Question: Am trying to insert several columns into my database using the following insert query from C# but it throws the exception somehow somewhere and my guess is there are no values provided for insertion. i just want to confirm that and find out how i can fix the insert statement. i have a picture below that displays what is passed into the parameters at runtime. i used a break point to get this info.
need your expertise at this one...thanks
'''
if (Page.IsValid)
{
DateTime exhibitDate = DateTime.Now;
int caseid = Convert.ToInt32(CaseIDDropDownList.SelectedItem.Text);
string exhibittype = exhibitTypeTextBox.Text.ToString();
string storedloc = storedLocationTextBox.Text.ToString();
string offid = DropDownList1.SelectedItem.Text.ToString();
Stream imgStream = exhibitImageFileUpload.PostedFile.InputStream;
int imgLen = exhibitImageFileUpload.PostedFile.ContentLength;
byte[] imgBinaryData = new byte[imgLen];
int n = imgStream.Read(imgBinaryData,0,imgLen);
try
{
SqlConnection connections = new SqlConnection(strConn);
SqlCommand command = new SqlCommand("INSERT INTO Exhibits (CaseID, ExhibitType, ExhibitImage, DateReceived, StoredLocation, InvestigationStatus, OfficerID, SuspectID, InvestigatorID, ManagerID, AdminID ) VALUES (@CaseID, @ExhibitType, @ExhibitImage, @DateReceived, @StoredLocation, @InvestigationStatus, @OfficerID, @SuspectID, @InvestigatorID, @ManagerID, @AdminID)", connections);
SqlParameter param0 = new SqlParameter("@CaseID", SqlDbType.Int);
param0.Value = caseid;
command.Parameters.Add(param0);
SqlParameter param1 = new SqlParameter("@ExhibitType", SqlDbType.NText);
param1.Value = exhibittype;
command.Parameters.Add(param1);
SqlParameter param2 = new SqlParameter("@ExhibitImage", SqlDbType.Image);
param2.Value = imgBinaryData;
command.Parameters.Add(param2);
SqlParameter param3 = new SqlParameter("@DateReceived", SqlDbType.SmallDateTime);
param3.Value = exhibitDate;
command.Parameters.Add(param3);
SqlParameter param4 = new SqlParameter("@StoredLocation", SqlDbType.NText);
param4.Value = storedloc;
command.Parameters.Add(param4);
SqlParameter param5 = new SqlParameter("@InvestigationStatus", SqlDbType.VarChar, 50);
param5.Value = "";
command.Parameters.Add(param5);
SqlParameter param6 = new SqlParameter("@OfficerID", SqlDbType.NChar, 10);
param6.Value = offid;
command.Parameters.Add(param6);
SqlParameter param7 = new SqlParameter("@SuspectID", SqlDbType.NChar, 10);
param7.Value = null;
command.Parameters.Add(param7);
SqlParameter param8 = new SqlParameter("@InvestigatorID", SqlDbType.NChar, 10);
param8.Value = null;
command.Parameters.Add(param8);
SqlParameter param9 = new SqlParameter("@ManagerID", SqlDbType.NChar, 10);
param9.Value = null;
command.Parameters.Add(param9);
SqlParameter param10 = new SqlParameter("@AdminID", SqlDbType.NChar, 10);
param10.Value = adminID;
command.Parameters.Add(param10);
connections.Open();
int numRowsAffected = command.ExecuteNonQuery();
connections.Close();
if (numRowsAffected != 0)
{
Response.Write("<BR>Rows Inserted successfully");
CaseIDDropDownList.ClearSelection();
exhibitTypeTextBox.Text = null;
storedLocationTextBox.Text = null;
DropDownList1.ClearSelection();
}
else
{
Response.Write("<BR>An error occurred uploading the image");
}
}
catch (Exception ex)
{
string script = "<script>alert('" + ex.Message + "');</script>";
}
'''

the exception is as follows
> -
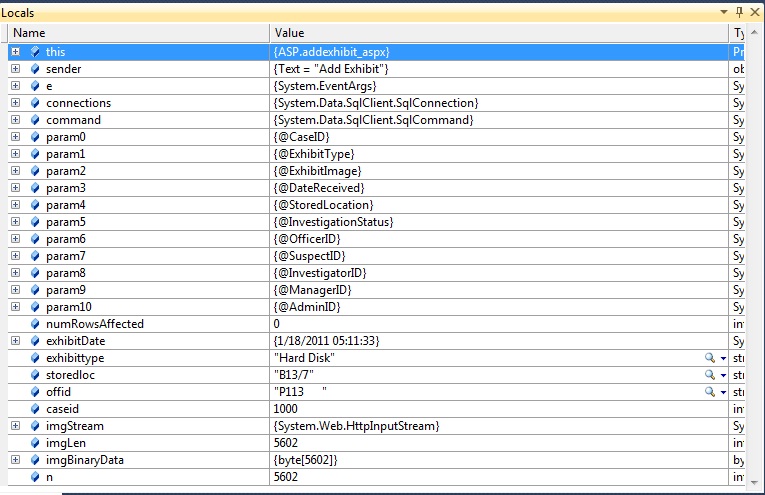
Answer: If you want to pass in 'NULL' for your database / parameter type, you need to use 'DBNull.Value' like this:
'''
SqlParameter param9 = new SqlParameter("@ManagerID", SqlDbType.NChar, 10);
param9.Value = DBNull.Value;
command.Parameters.Add(param9);
'''
Do this wherever you're setting something to 'null' right now, and I'm pretty sure it'll work just fine. Everything is looking okay.